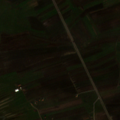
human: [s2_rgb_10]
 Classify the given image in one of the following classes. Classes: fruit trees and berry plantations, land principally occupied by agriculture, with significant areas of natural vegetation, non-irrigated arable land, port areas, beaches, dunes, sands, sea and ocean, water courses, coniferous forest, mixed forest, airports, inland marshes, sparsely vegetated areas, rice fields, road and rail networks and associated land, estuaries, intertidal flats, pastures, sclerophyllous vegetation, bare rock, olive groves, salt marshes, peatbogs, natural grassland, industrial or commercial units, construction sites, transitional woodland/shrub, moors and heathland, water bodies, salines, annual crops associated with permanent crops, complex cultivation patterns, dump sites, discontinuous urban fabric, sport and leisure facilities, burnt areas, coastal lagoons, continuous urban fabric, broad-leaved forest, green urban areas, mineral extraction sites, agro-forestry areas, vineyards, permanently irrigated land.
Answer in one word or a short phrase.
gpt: non-irrigated arable land, pastures, complex cultivation patterns